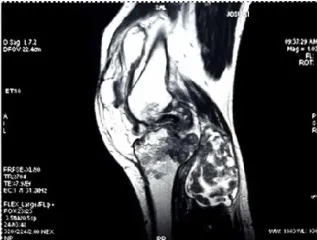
MRI examination of the knee. (b) In sagittal T2 posterior projection of right genu, there was an iso-hyperintense mass that involved half of musculus gastrocnemius (mediolateral), plantaris, popliteal, and half of femoral arterial and venous and tibial nervesagittal view.
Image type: radiology (mri)